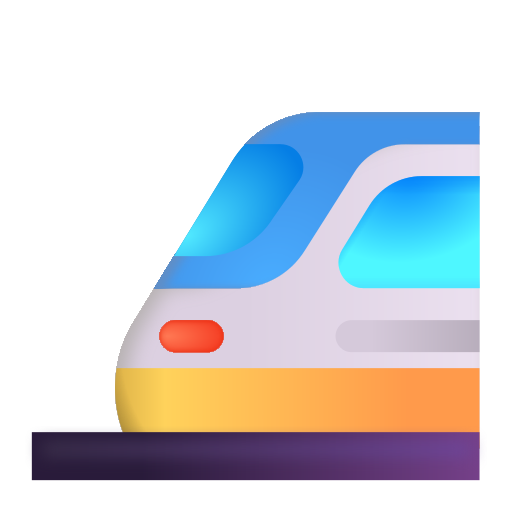
light rail color